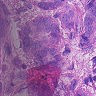
Metastatic tissue present: yes